Question: I am coding a little program and this is basically my first time to using a 'JComponent' to draw stuff. I set the background of the component to black.
But as soon as I draw a 'JButton' in it, it gets overwritten by the default grey. I have been searching for this for an hour now and can't seem to find any answers.

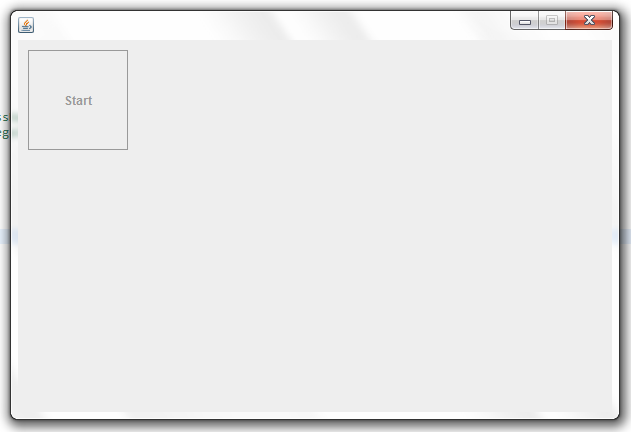
Answer: What you are seeing is the frame to which you have added your 'JComponent', so if you want a black background frame then you need to set the background color of JFrame.
Something like this:
'''
JFrame frame = new JFrame();
frame.add(new GUI());
frame.pack();
frame.getContentPane().setBackground(Color.black);
frame.setDefaultCloseOperation(JFrame.EXIT_ON_CLOSE);
frame.setVisible(true);
'''